Field crop: maize
Growth stage: 2
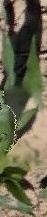
Species: maize